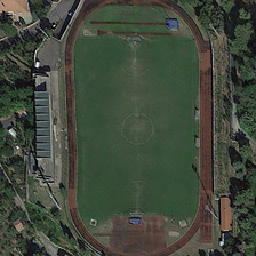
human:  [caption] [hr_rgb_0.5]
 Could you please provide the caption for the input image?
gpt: There is a red house near the playground.

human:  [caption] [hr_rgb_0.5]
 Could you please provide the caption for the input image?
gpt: A red penthouse is located near the playground.

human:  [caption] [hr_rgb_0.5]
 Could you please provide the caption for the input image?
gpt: There is a house with a red roof near the playground.

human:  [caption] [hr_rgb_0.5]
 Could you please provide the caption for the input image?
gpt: a red roof house is located near the playground.

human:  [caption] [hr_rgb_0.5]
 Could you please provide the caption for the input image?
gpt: The red roof house is near the playground.